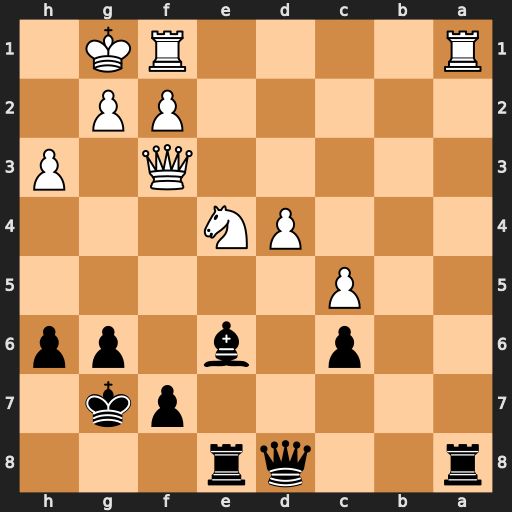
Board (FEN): r2qr3/5pk1/2p1b1pp/2P5/3PN3/5Q1P/5PP1/R4RK1
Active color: b
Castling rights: -
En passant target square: -
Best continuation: Rxa1 Rxa1 Bd5